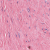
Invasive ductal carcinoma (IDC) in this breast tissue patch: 0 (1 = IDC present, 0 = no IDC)